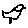
Label: bird